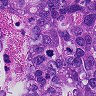
Metastatic tissue present: yes